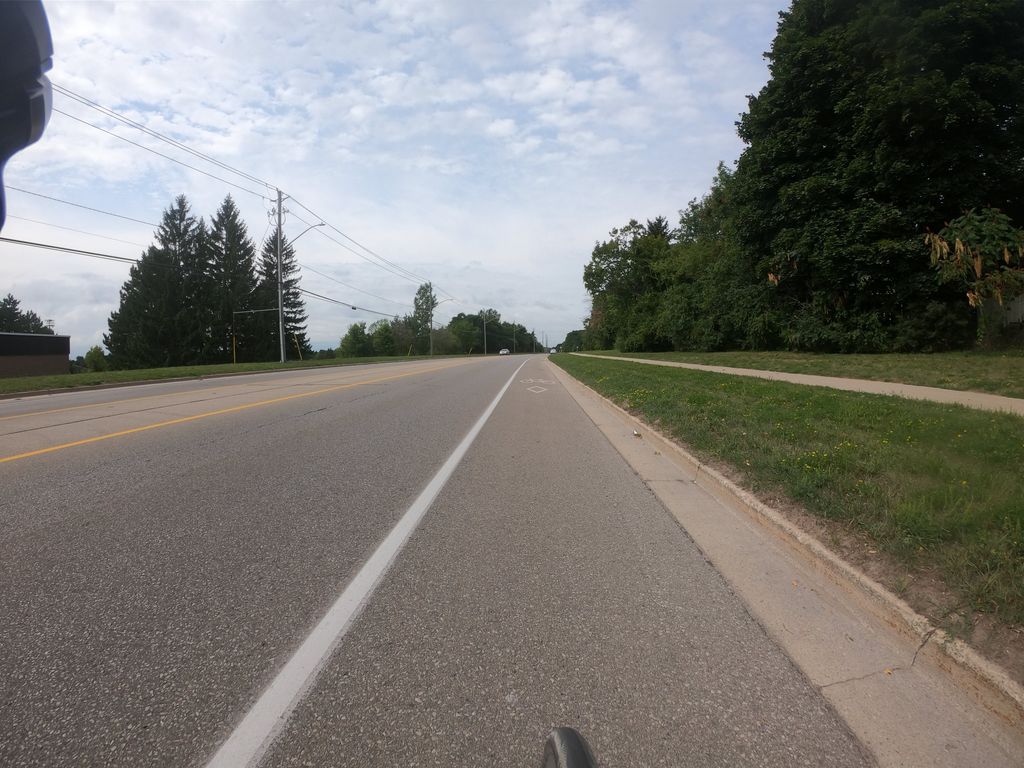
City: kitchener-waterloo